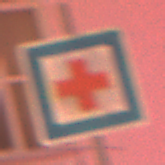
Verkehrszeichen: ErsteHilfe
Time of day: Night
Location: Outdoor (Urban)
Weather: Overcast
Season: Winter
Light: Artificial